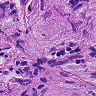
Metastatic tissue present: yes